Question: What is prize?
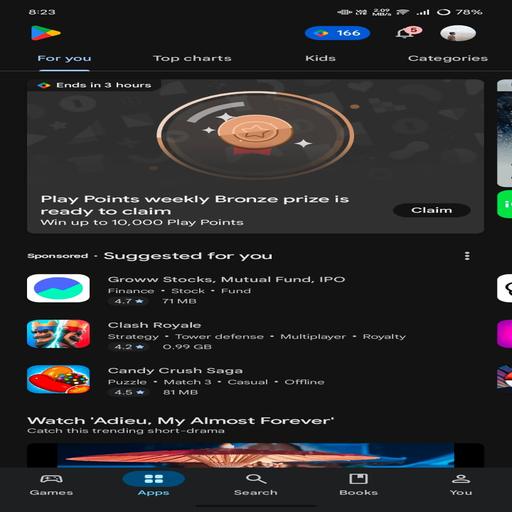
Answer: Bronze prize